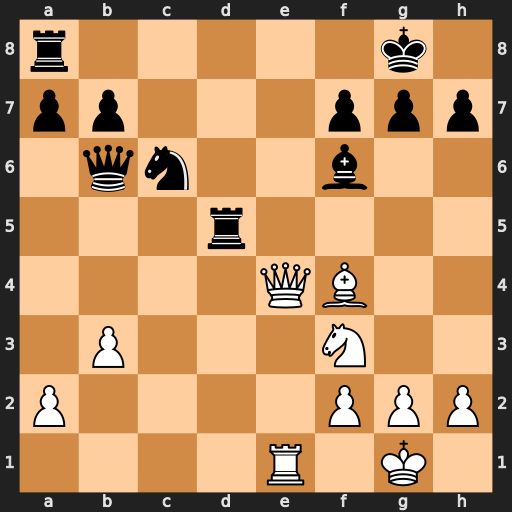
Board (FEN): r5k1/pp3ppp/1qn2b2/3r4/4QB2/1P3N2/P4PPP/4R1K1
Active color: w
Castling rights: -
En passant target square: -
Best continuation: Qe8+ Rxe8 Rxe8#